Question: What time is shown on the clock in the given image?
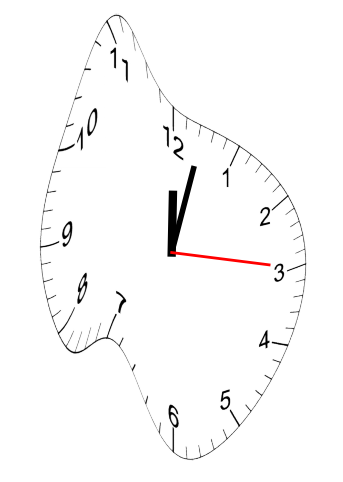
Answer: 12:02:15